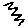
Label: zigzag